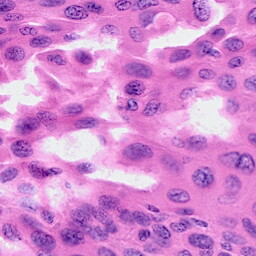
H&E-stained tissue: Cervix